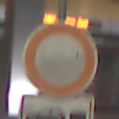
Verkehrszeichen: VerbotFahrzeugeAllerArt
Zusatzzeichen unten: MehrspurigeFahrzeugeFrei2
Umgebung: Indoor, Urban
Tageszeit: NotSpecified
Wetter: NotSpecified
Licht: Artificial
Jahreszeit: NotSpecified
Kontrast: MediumContrast